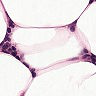
Metastatic tissue present: no